Question: I use Tesseract OCR for my text reading. My binary image is clear, but when the image is read by OCR, there is error in reading. Actual numbers are 05820, but it is read as 05320. Very clear and sharp image has error, what could be wrong in implementation?
I attached the image and the Tessearact code I used.
'''
![enter image description here][1]int OCR::textRecognition(void){
tesseract::TessBaseAPI tess;
tess.Init(NULL, "eng", tesseract::OEM_DEFAULT);
tess.SetPageSegMode(tesseract::PSM_SINGLE_BLOCK);
tess.SetImage((uchar*)extText.data, extText.cols, extText.rows, 1, extText.cols);
// Get the text
char* out = tess.GetUTF8Text();
std::cout << out << std::endl;
return SUCCESS;
}
'''

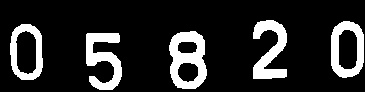
Answer: Try train tesseract using the font you plan to work with. It should drammatically improve precision. You can use SerakTesseractTrainer to do this.
Here is youtube tutorial: <URL>